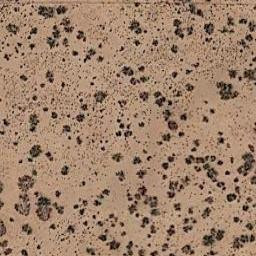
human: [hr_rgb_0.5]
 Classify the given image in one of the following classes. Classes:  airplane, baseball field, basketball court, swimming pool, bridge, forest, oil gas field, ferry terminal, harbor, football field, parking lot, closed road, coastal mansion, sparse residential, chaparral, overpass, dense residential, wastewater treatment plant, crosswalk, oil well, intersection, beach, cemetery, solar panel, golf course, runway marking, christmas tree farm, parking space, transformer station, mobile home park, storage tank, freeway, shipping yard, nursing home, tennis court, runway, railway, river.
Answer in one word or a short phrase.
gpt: chaparral